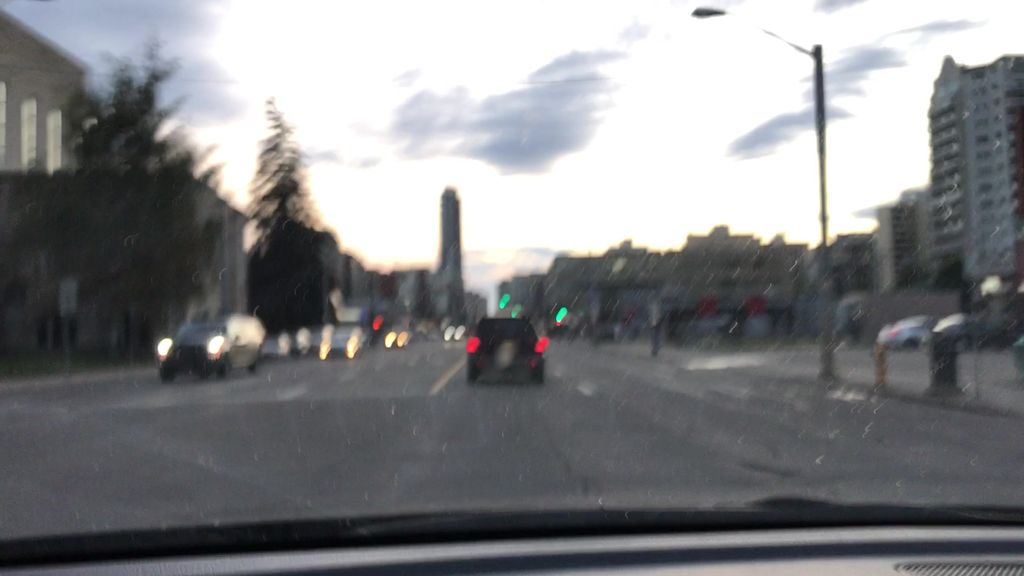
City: edmonton